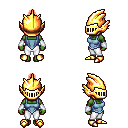
a pixel art fantasy rpg character, female body template, orc, green skin, blue vest, white pants, red short topknot hairstyle, gold helm, white cloth bracers, gold boots, four views (front, back, left, right), 2x2 character sprite sheet, small pixel art, hard edges, no anti-aliasing